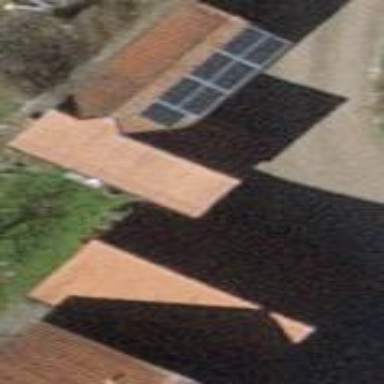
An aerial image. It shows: Garage.